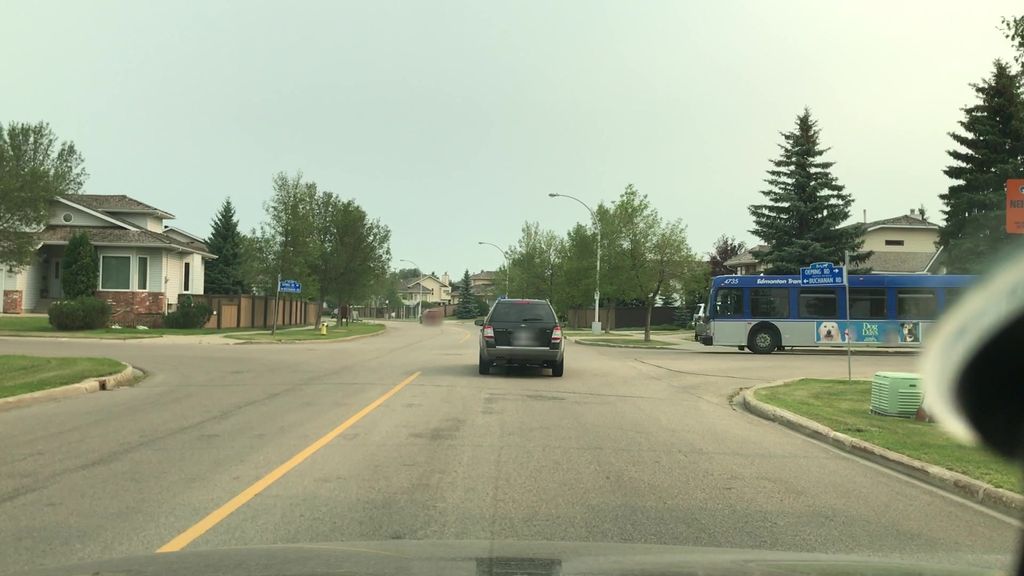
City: edmonton